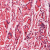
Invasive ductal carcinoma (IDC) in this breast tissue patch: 1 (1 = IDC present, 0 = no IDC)